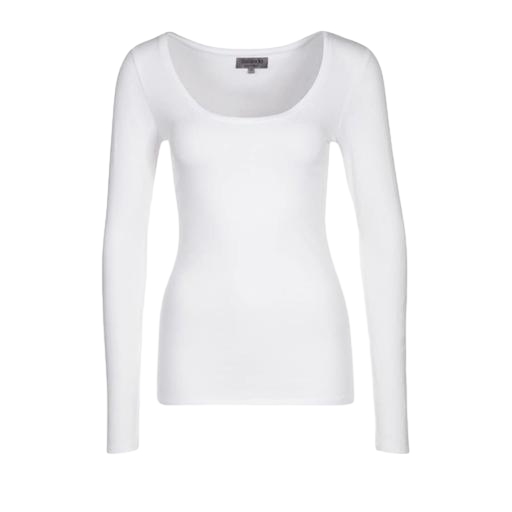
white women's heattech extra warm scoop neck tee, white long-sleeve top, white ann long-sleeved top, white background